Question: I am new to bootstrap and trying to layout something fairly simple using their grid system, but I am having a difficult time. Here is what I want:

So basically, a title of the Report on the left. A log in button floated right. A panel with report criteria beneath it. The sidebar contains the list of reports and to the right of it is the actual content of the report.
I am having trouble aligning panels and so on. Another problem is that on a wide screen the width of the panels max out at a certain width.
I am looking for a tip or example or a good tutorial on how to do this type of thing.
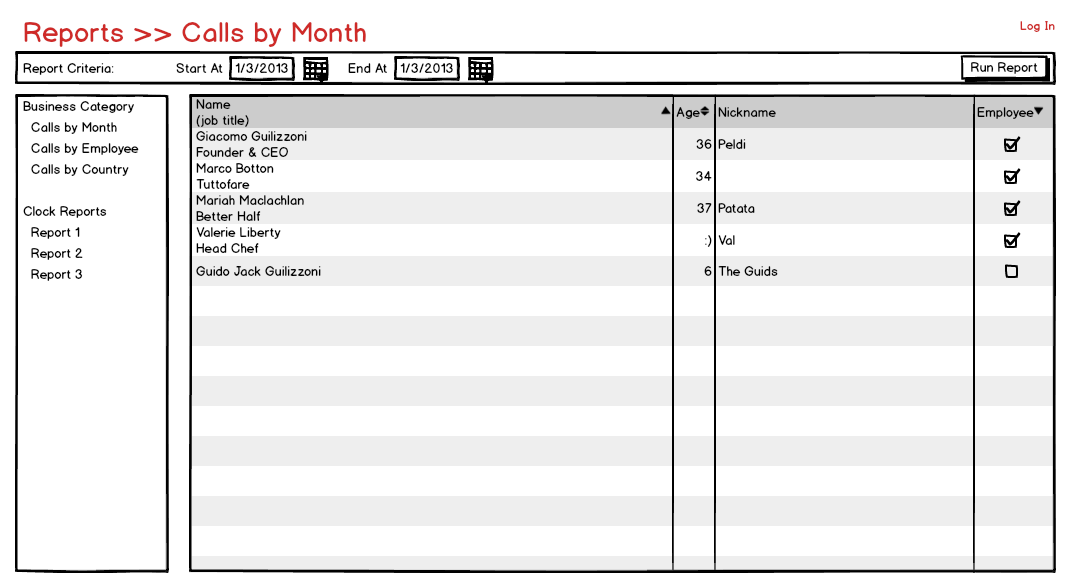
Answer: Here's a quick mock-up to get you started: <URL>
As @isherwood mentioned, check out the <URL>.
HTML
'''
<div class="container">
<div class="row-fluid">
<div class="span12">
<h3>Report Criteria ....</h3>
<span class="pull-right btn">login</span>
</div><!-- end span12 -->
</div> <!-- end row -->
<div class="row-fluid">
<div class="span3">
<h3>Category</h3>
<ul class="side-nav">
<li>a</li>
</ul>
</div><!-- end span3 -->
<div class="span9">
<table class="table">
<!-- table details -->
</table>
</div><!-- end span9 -->
</div> <!-- end row -->
</div><!-- end container -->
'''
Hope this gets you started!